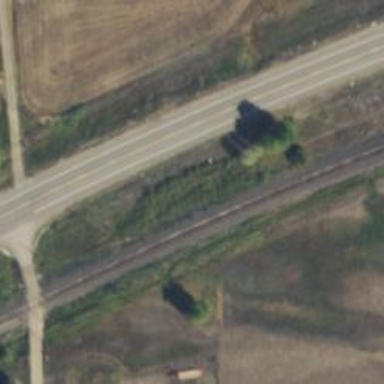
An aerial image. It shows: Railway track.